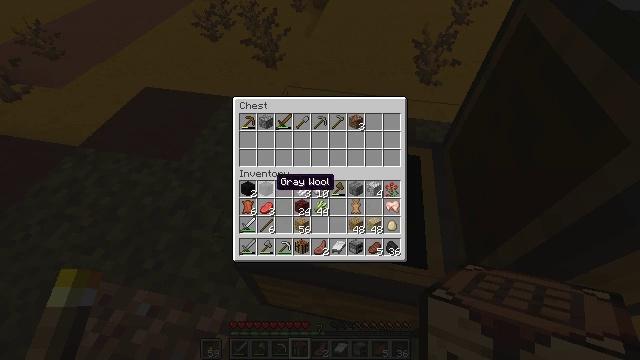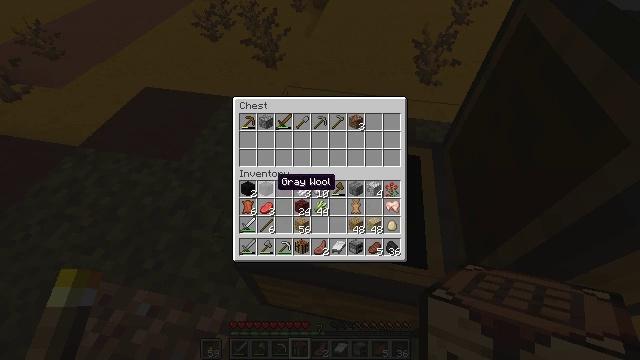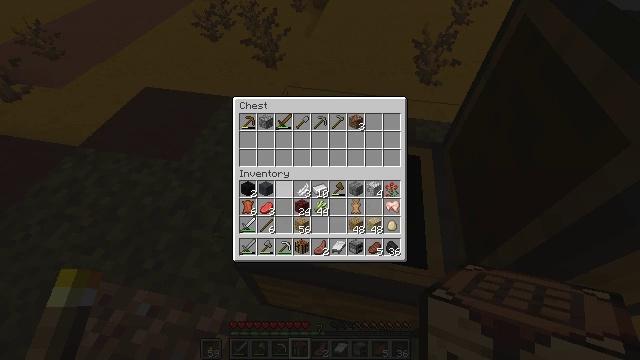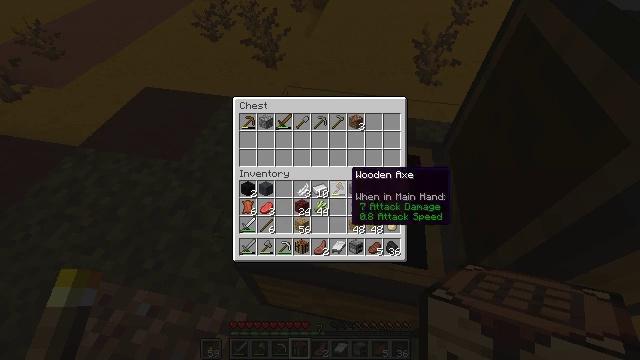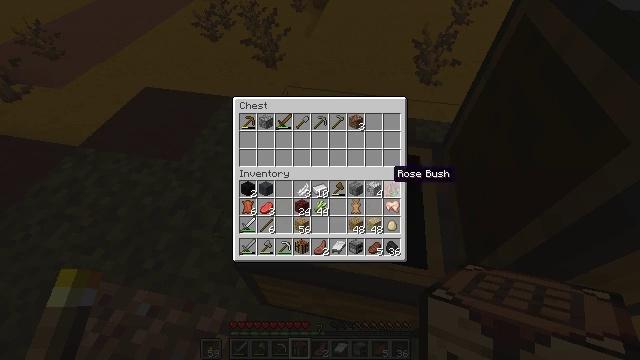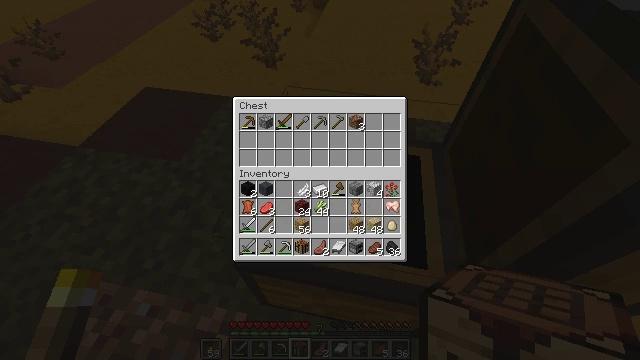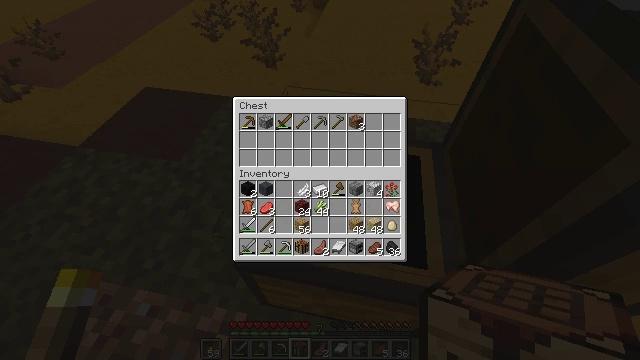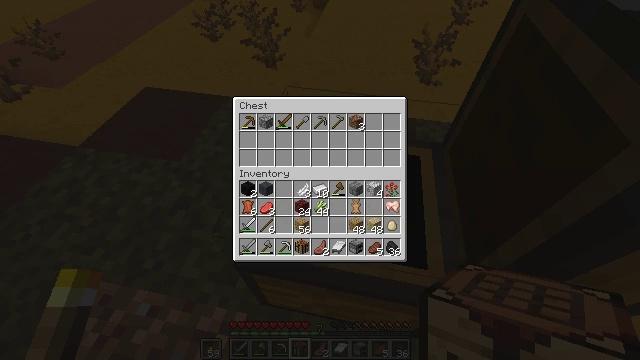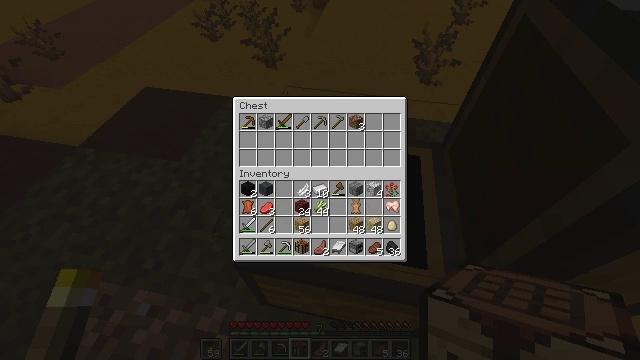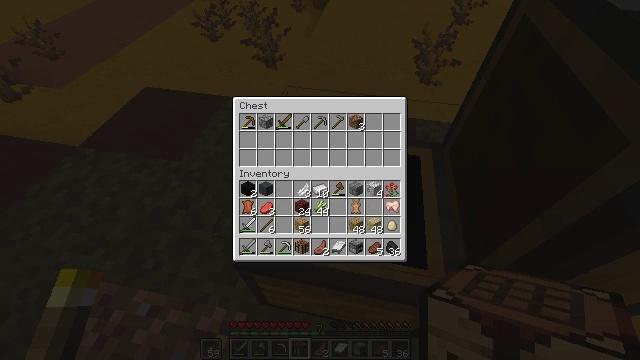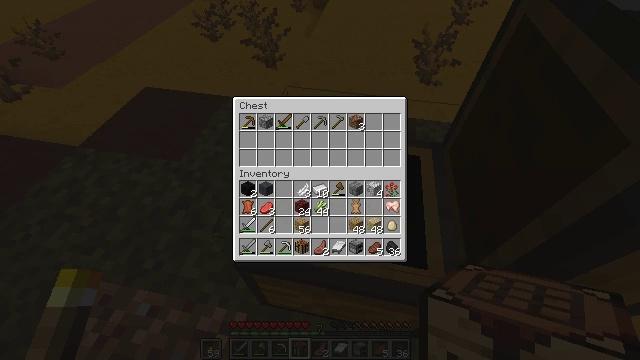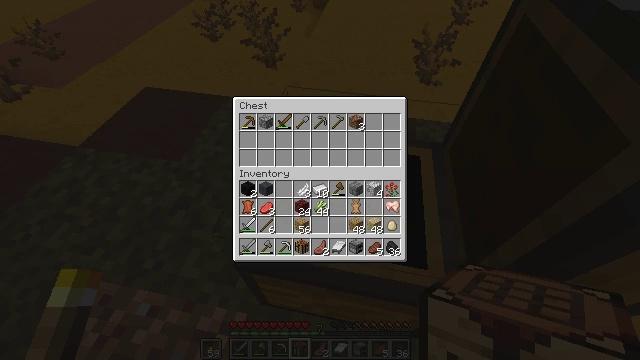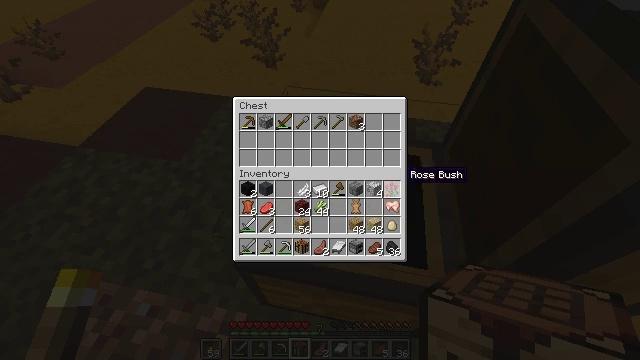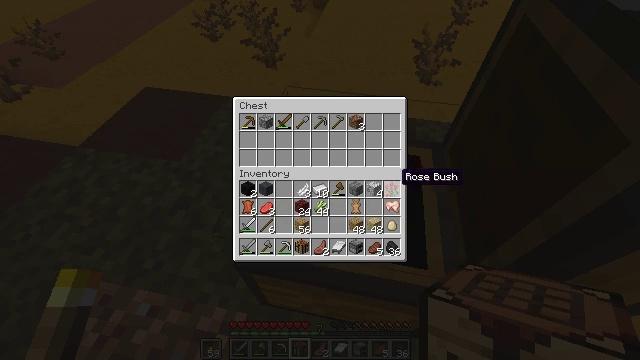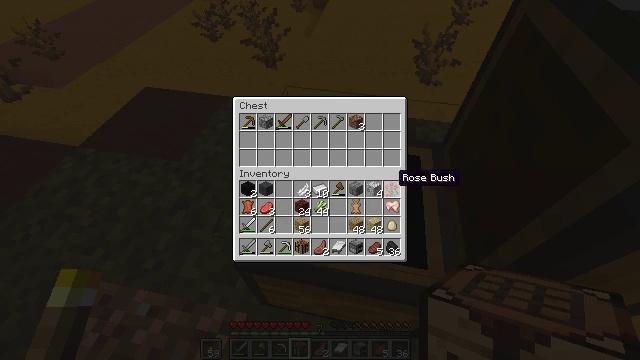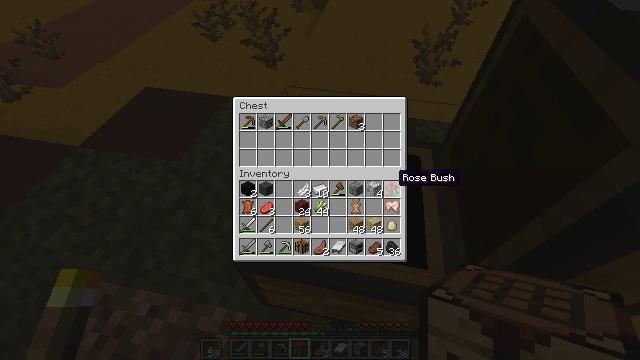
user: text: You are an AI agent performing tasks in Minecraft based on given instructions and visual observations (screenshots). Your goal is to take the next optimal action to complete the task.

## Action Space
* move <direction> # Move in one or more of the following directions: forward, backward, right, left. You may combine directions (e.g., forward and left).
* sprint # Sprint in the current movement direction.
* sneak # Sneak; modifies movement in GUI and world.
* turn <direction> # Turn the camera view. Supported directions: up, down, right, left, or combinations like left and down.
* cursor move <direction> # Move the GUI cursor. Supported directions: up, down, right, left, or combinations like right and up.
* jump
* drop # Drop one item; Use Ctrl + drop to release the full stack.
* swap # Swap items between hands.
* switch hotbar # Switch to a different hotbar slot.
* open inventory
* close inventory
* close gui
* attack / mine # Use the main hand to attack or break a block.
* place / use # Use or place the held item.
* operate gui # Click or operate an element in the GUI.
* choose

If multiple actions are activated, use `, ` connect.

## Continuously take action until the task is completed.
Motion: motion action
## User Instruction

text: Use a pickaxe to mine brown terracotta.
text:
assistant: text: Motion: no_op
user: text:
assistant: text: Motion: cursor move right
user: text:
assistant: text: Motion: cursor move right and up
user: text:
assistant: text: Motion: cursor move right
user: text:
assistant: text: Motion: cursor move right
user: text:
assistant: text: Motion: no_op
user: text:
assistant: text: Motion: no_op
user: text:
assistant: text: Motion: no_op
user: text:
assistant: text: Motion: no_op
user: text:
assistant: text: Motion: no_op
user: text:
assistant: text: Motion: no_op
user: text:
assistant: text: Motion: no_op
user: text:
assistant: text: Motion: cursor move left
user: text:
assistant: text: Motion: no_op
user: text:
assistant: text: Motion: no_op
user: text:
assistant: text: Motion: no_op
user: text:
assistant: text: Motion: no_op
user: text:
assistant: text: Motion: operate gui
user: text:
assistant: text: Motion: operate gui
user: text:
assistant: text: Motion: operate gui
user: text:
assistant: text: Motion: no_op
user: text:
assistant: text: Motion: cursor move up
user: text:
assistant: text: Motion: cursor move up
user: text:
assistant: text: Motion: cursor move up
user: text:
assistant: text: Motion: no_op
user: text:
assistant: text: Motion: no_op
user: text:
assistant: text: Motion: no_op
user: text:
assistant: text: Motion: no_op
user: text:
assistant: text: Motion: no_op
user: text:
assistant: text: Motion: operate gui